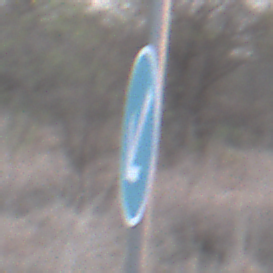
Verkehrszeichen: VorgeschriebeneVorbeifahrtLinks
Umgebung: Outdoor, Nature
Tageszeit: SunriseSunset
Wetter: Clear
Licht: Natural
Jahreszeit: NotSpecified
Kontrast: LowContrast